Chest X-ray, PA view. Patient: 49 years old, sex M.
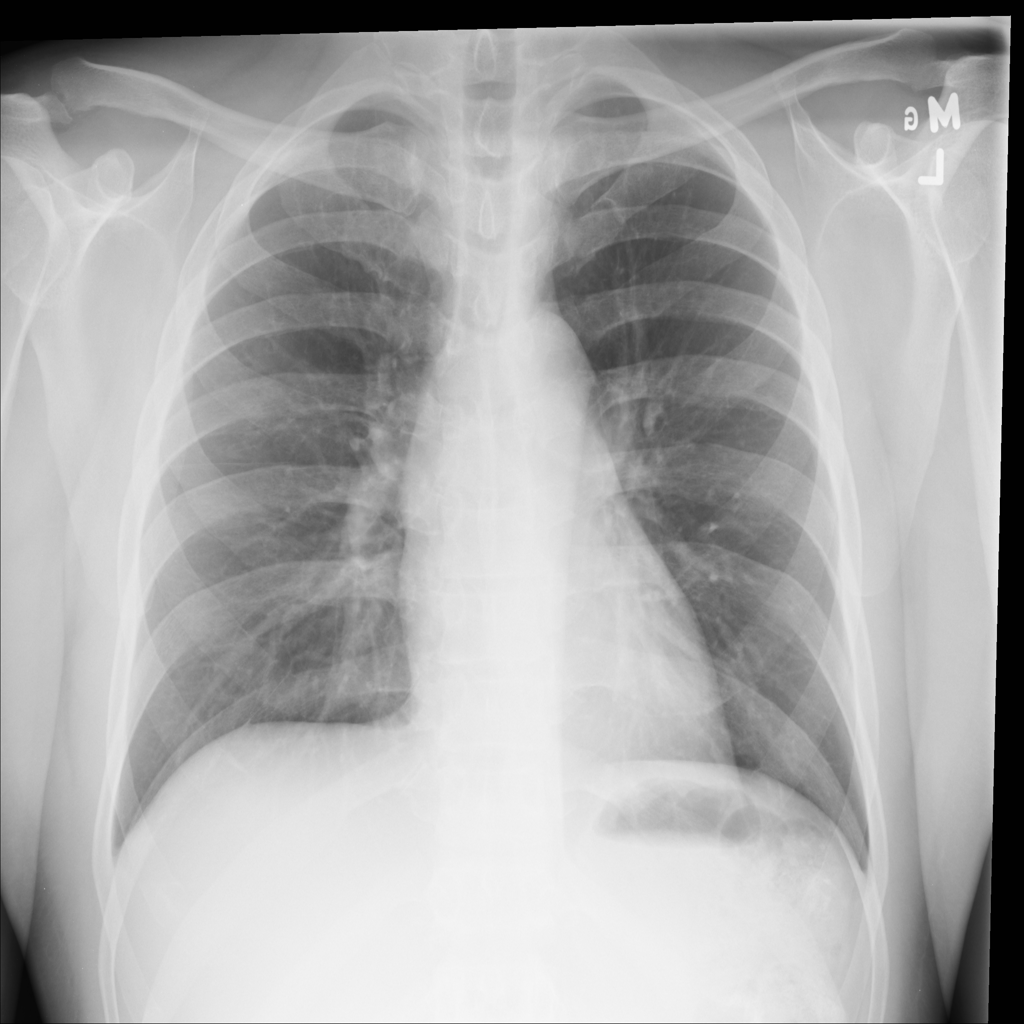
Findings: No Finding